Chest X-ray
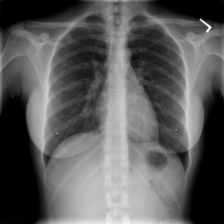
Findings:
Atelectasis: negative
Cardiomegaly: negative
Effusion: negative
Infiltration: negative
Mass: negative
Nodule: negative
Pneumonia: negative
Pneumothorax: negative
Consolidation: negative
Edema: negative
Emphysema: negative
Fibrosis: negative
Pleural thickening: negative
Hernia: negative